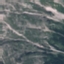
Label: HerbaceousVegetation